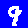
Digit: 9